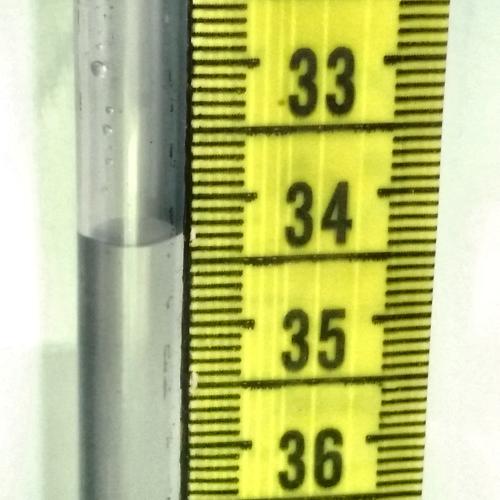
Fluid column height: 34.3 cm